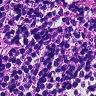
Metastatic tissue present: no